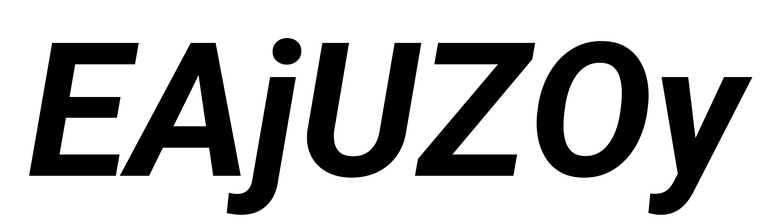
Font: Roboto-Italic_Bold_Italic